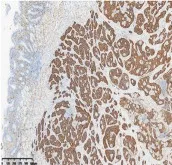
Pathologic examination. Immunohistochemistry shows positive areas for CD56.
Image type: pathology (immunostaining)